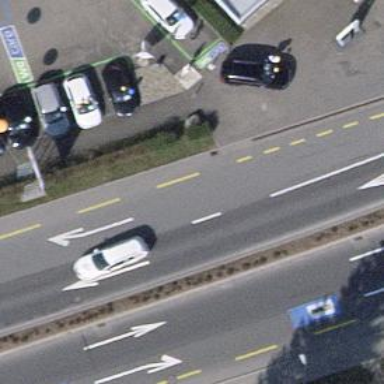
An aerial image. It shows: Primary highway with designated cycle lane.